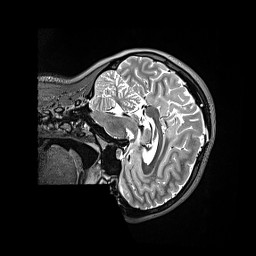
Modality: T2w
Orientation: sagittal
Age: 21
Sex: female
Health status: ill
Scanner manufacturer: siemens
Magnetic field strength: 3 T
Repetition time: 3.2 s
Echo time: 0.564 s